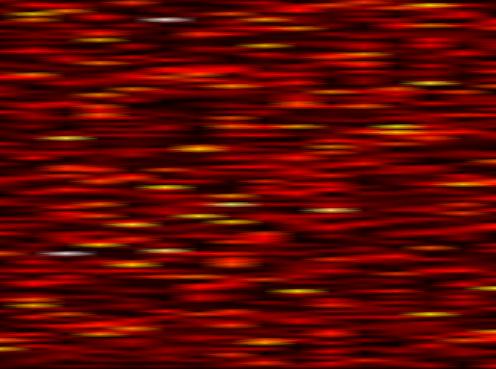
Label: FBMC